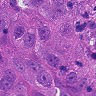
Metastatic tissue present: yes